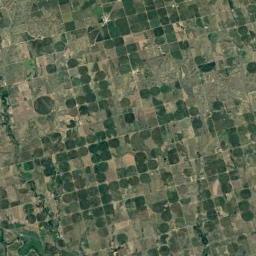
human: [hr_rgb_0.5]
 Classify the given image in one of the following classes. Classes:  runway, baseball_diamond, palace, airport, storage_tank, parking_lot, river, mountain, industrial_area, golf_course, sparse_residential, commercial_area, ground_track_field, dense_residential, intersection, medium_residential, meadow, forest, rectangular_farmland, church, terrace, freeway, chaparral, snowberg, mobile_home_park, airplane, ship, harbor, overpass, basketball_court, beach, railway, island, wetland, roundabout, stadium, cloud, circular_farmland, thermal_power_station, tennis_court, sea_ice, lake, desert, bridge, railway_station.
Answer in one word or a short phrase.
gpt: circular_farmland